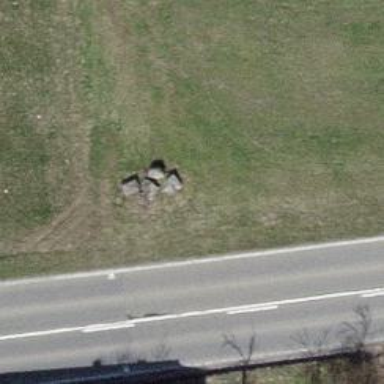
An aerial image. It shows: Block barrier.